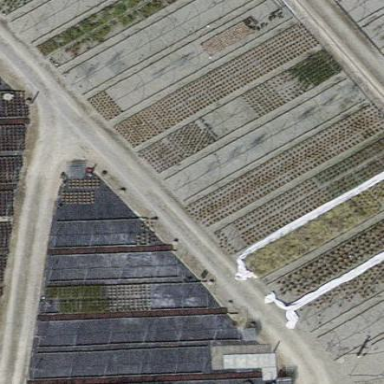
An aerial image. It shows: Plant nursery area.